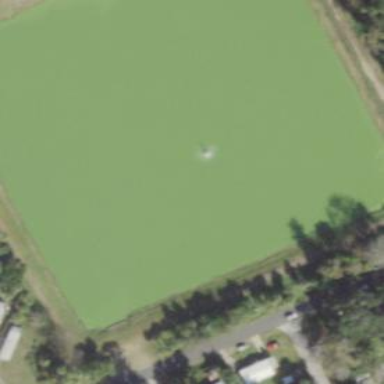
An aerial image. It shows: Pond surrounded by natural water.